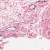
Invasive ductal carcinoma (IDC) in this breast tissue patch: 0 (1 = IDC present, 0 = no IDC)